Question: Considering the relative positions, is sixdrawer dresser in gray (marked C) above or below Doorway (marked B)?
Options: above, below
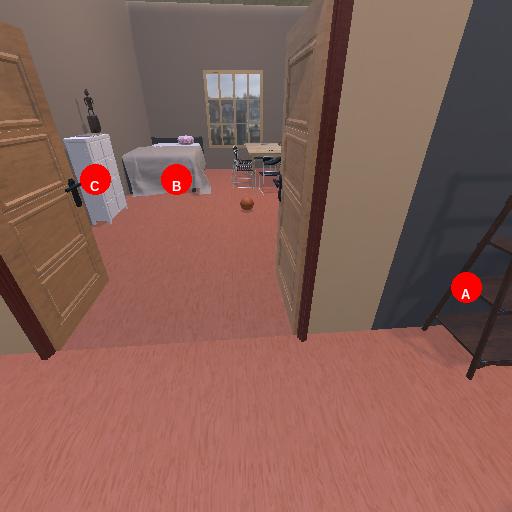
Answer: above